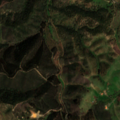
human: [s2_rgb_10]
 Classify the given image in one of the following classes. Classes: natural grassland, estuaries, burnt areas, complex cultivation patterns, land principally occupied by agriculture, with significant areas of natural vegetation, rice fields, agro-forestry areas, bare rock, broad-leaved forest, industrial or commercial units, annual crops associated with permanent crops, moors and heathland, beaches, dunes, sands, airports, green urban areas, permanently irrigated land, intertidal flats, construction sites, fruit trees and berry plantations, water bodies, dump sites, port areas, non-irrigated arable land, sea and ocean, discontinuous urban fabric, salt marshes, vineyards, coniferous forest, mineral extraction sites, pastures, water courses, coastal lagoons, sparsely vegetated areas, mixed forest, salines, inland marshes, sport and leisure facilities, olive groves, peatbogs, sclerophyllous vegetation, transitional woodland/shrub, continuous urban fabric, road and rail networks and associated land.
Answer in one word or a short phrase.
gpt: non-irrigated arable land, land principally occupied by agriculture, with significant areas of natural vegetation, broad-leaved forest, transitional woodland/shrub